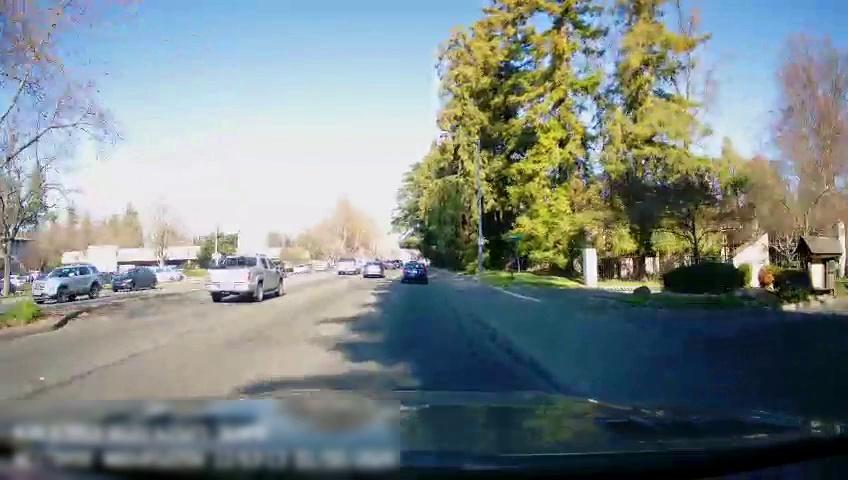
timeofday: Day
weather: Sunny
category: Drivable Space
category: Drivable Space
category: Vehicles | Truck
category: Vehicles | Car
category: Vehicles | Car
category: Vehicles | Truck
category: Vehicles | Car
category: Vehicles | Car
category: Vehicles | SUV
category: Vehicles | Van
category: Traffic | Signs
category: Traffic | Signs